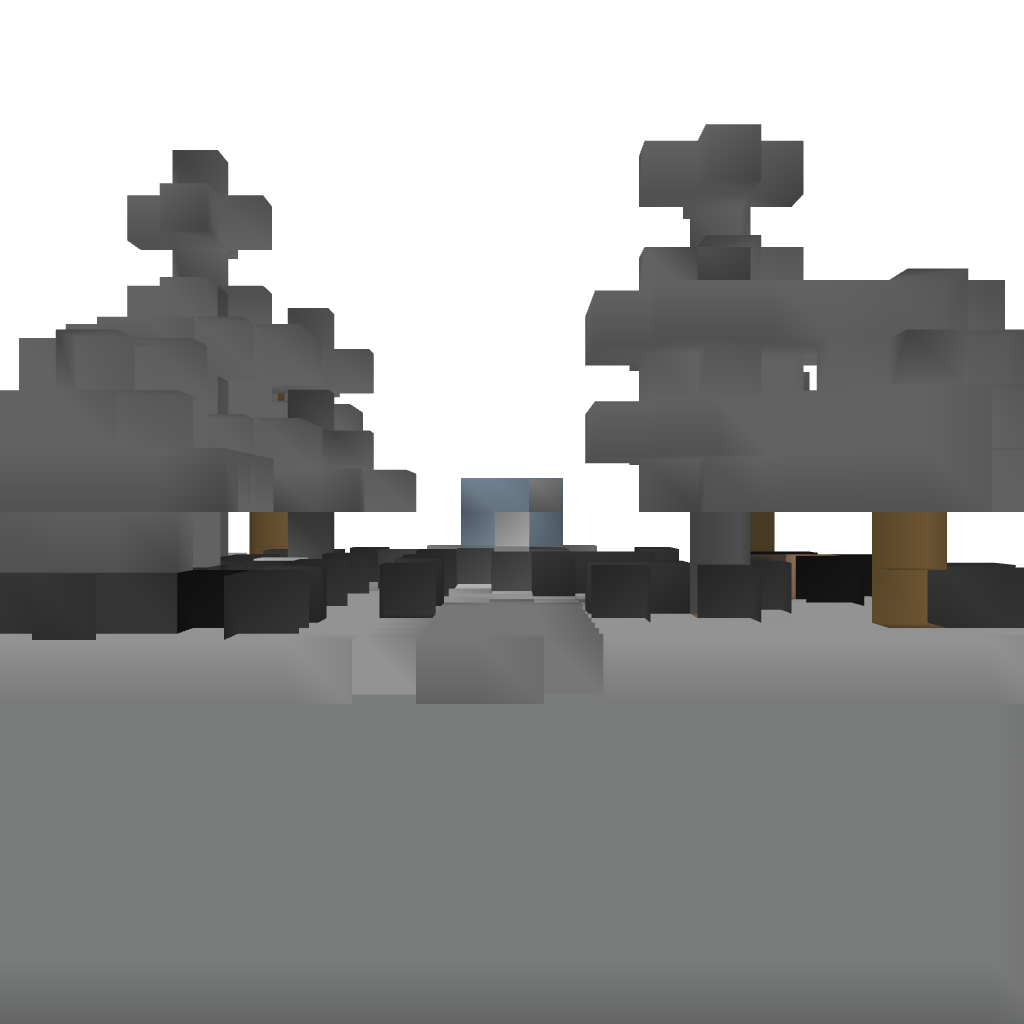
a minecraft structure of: In Memory Of Steve Garden